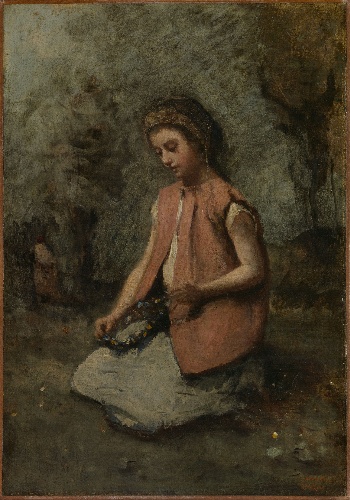
Title: Girl Weaving a Garland
Artist: Camille Corot
Artist bio: French, Paris 1796–1875 Paris
Date: 1860–65
Object type: Painting
Classification: Paintings
Medium: Oil on canvas
Dimensions: 16 1/2 x 11 3/4 in. (41.9 x 29.8 cm)
Department: European Paintings
Credit line: H. O. Havemeyer Collection, Bequest of Mrs. H. O. Havemeyer, 1929
Accession year: 1929
Repository: Metropolitan Museum of Art, New York, NY
Tags: Garlands|Girls